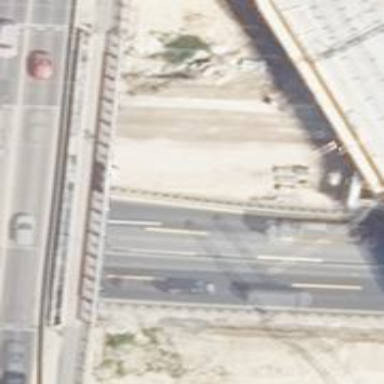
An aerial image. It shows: Asphalt motorway.